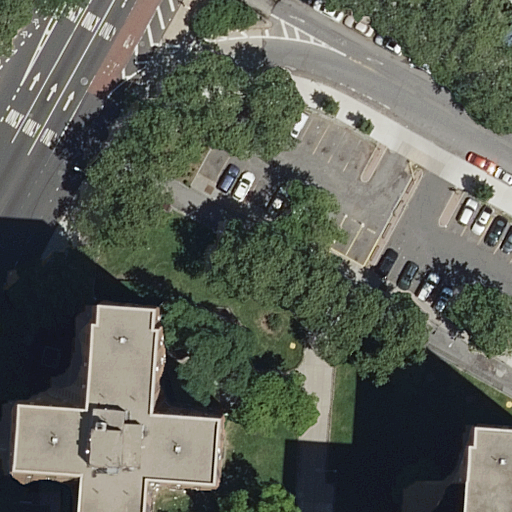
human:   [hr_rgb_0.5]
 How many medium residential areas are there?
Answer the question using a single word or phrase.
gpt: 0

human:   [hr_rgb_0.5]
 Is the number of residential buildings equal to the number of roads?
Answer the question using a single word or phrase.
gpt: no

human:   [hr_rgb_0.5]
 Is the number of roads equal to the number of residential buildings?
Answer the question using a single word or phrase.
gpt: no

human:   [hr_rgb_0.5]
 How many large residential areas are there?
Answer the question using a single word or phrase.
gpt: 1

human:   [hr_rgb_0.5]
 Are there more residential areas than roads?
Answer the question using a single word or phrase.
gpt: no

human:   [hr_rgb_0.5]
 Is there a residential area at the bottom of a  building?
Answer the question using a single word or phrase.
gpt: no

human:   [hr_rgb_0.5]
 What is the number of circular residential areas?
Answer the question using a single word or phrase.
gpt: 0

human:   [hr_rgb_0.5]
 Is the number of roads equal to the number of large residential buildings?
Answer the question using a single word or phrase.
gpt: no

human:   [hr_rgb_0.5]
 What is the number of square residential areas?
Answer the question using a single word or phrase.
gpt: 0

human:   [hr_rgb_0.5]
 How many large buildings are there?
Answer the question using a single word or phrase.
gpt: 1

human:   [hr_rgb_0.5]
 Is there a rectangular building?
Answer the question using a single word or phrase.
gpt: yes

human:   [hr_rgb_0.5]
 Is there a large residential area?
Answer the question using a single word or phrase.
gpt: yes

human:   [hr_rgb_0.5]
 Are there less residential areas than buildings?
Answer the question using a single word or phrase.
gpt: yes

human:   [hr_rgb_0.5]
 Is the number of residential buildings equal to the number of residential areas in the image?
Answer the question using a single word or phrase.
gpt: no

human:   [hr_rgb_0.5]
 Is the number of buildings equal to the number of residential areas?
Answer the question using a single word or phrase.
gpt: no

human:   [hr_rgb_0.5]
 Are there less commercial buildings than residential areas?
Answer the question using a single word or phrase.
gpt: yes

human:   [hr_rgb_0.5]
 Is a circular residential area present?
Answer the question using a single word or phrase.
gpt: no

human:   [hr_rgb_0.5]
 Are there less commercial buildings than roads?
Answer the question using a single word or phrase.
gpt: yes

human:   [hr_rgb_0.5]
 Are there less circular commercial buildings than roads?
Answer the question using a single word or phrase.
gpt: yes

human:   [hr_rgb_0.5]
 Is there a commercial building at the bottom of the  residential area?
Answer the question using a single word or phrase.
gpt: no

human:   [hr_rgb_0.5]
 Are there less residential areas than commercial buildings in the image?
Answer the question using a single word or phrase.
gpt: no

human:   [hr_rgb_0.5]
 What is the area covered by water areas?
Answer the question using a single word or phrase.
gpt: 0m2

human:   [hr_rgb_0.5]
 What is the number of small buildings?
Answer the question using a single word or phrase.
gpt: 1

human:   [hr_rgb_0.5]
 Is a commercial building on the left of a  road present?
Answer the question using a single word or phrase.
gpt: no

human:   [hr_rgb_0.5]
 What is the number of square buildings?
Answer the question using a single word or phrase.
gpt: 0

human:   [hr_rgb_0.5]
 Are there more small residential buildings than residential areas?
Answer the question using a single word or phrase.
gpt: no

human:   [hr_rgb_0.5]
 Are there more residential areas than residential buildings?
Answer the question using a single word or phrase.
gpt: no

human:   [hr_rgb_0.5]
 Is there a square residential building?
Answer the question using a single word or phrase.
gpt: no

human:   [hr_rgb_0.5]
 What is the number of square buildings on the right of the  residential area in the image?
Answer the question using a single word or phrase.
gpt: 0

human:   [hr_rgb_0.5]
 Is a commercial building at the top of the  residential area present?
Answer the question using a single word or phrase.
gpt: no

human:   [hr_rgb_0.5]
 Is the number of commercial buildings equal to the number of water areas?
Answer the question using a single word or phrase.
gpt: yes

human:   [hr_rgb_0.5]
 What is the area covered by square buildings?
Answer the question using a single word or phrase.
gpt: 0m2

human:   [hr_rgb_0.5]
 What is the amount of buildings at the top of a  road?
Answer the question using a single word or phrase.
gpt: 0

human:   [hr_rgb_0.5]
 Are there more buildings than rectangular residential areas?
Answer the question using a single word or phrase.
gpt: yes

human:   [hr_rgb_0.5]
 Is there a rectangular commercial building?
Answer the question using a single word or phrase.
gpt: no

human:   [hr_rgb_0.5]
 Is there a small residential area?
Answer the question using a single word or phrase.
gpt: no